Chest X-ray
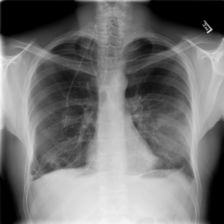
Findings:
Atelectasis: negative
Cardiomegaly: negative
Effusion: negative
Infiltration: negative
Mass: negative
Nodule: negative
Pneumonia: negative
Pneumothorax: negative
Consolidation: negative
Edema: negative
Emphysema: negative
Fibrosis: negative
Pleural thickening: negative
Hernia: negative